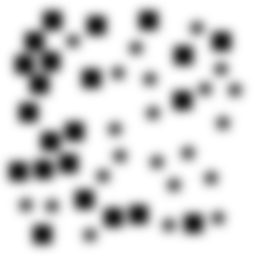
Squares: 22
Triangles: 0
Stars: 22
Total shapes: 44